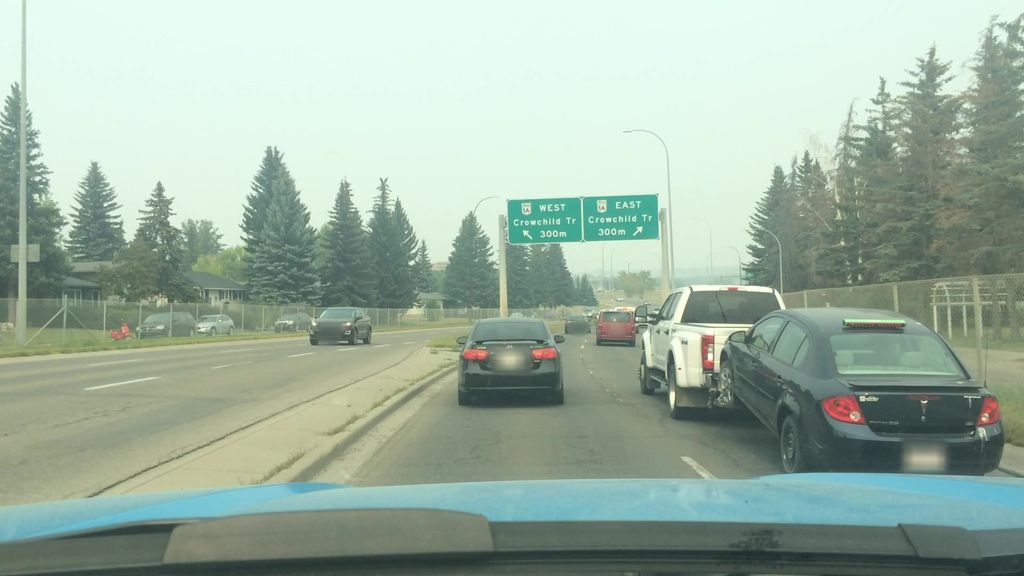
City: calgary